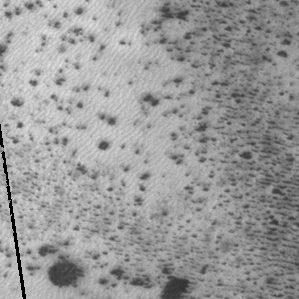
Label: frost